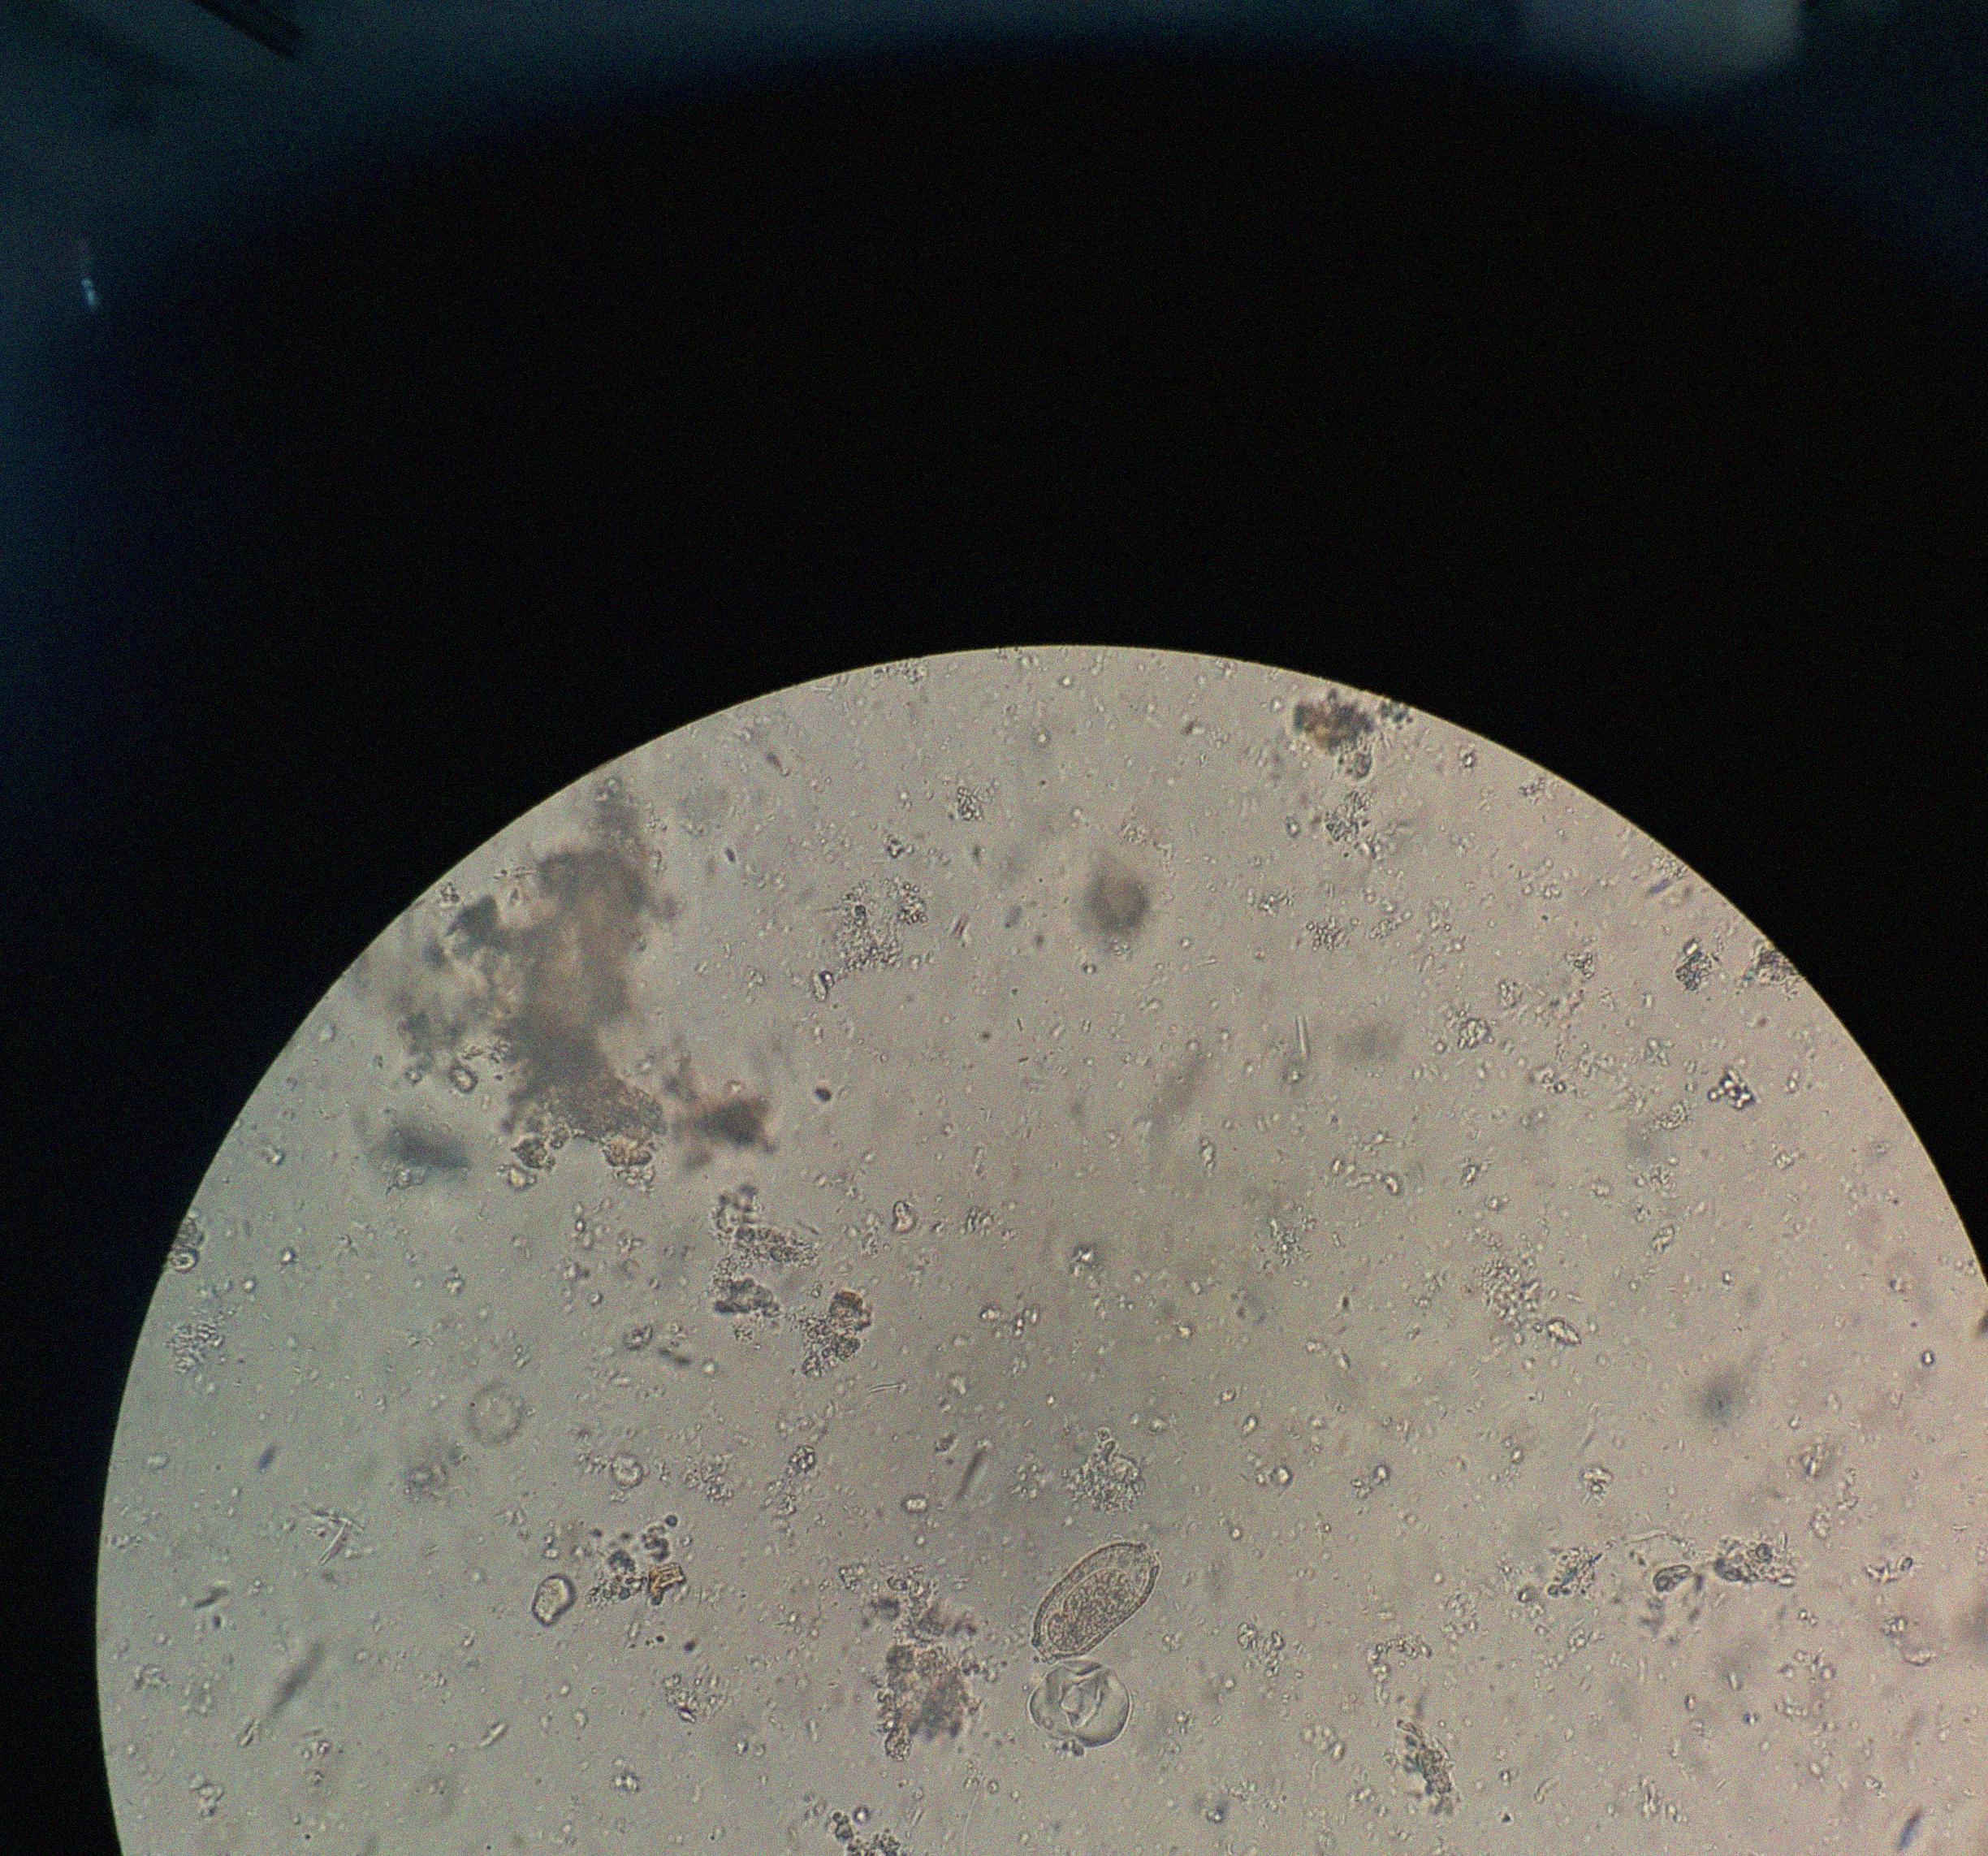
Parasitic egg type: Capillaria philippinensis